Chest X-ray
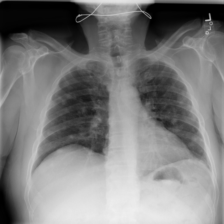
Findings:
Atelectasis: negative
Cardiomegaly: negative
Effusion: negative
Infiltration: negative
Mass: positive
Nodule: negative
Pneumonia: negative
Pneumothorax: negative
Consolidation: negative
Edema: negative
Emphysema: negative
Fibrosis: negative
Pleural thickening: negative
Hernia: negative